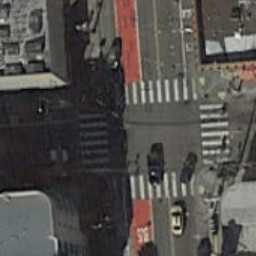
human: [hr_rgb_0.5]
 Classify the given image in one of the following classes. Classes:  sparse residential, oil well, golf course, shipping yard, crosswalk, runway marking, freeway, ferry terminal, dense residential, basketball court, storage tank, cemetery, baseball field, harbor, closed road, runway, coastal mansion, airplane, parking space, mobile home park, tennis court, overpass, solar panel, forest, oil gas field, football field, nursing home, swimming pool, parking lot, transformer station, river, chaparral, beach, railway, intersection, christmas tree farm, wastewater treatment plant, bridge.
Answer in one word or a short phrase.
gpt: crosswalk